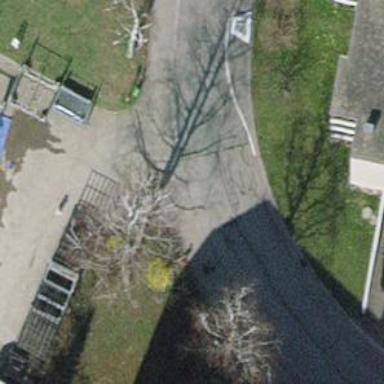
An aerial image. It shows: Bollard.